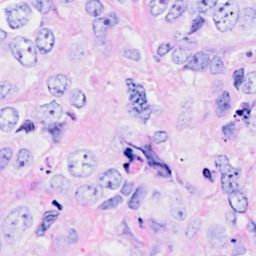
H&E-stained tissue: Breast